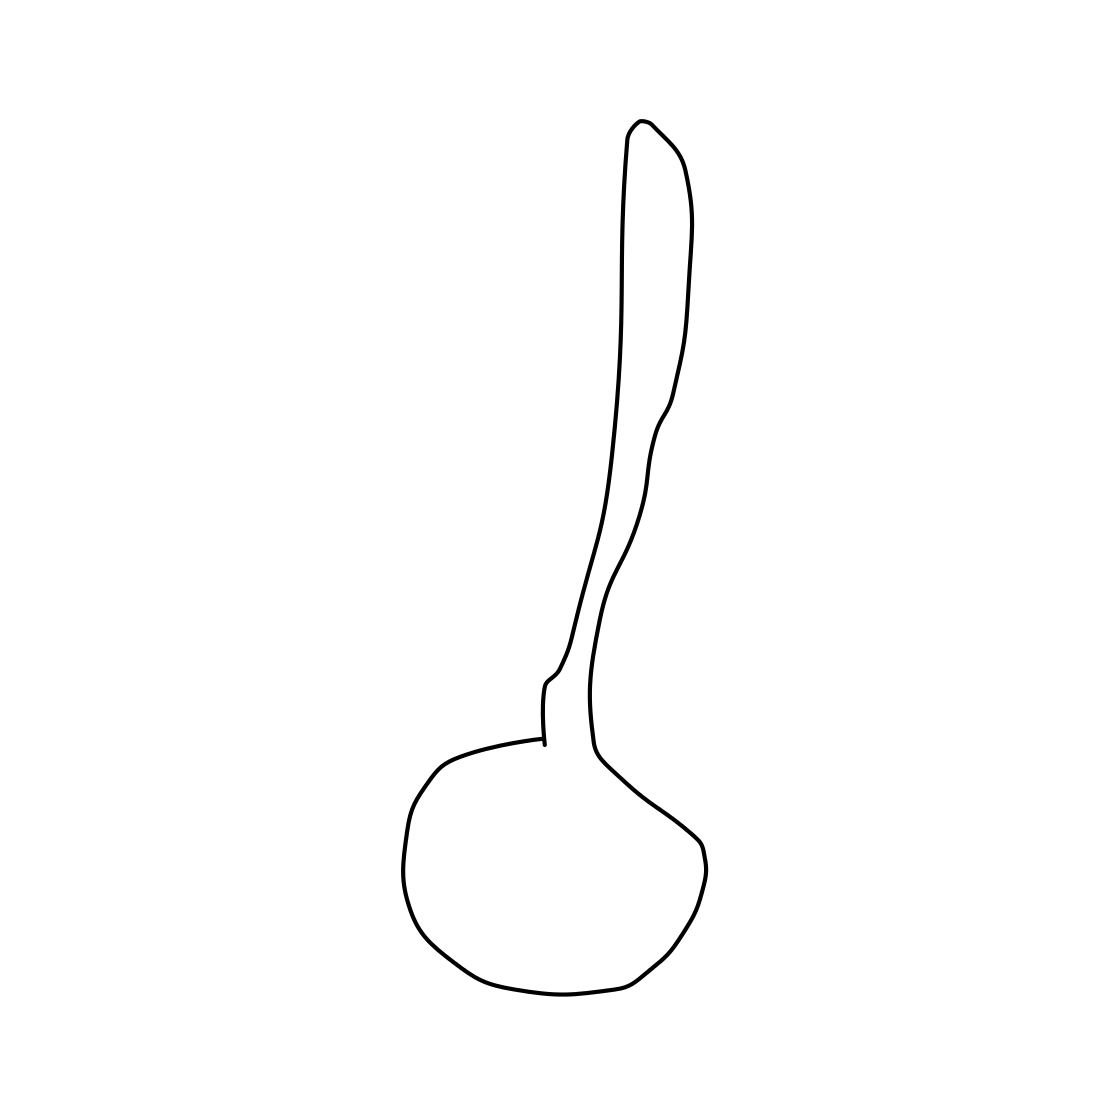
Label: spoon